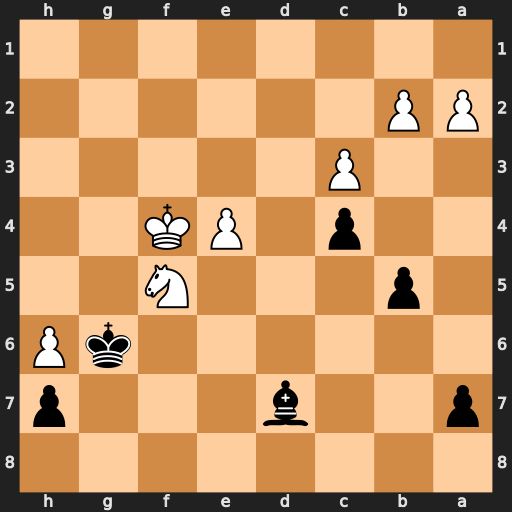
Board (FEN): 8/p2b3p/6kP/1p3N2/2p1PK2/2P5/PP6/8
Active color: b
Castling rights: -
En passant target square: -
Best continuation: Bxf5 exf5+ Kxh6 Ke5 Kg7